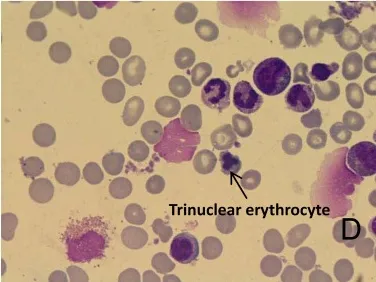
Trinuclear erythrocyte in the bone marrow.
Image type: pathology (giemsa)